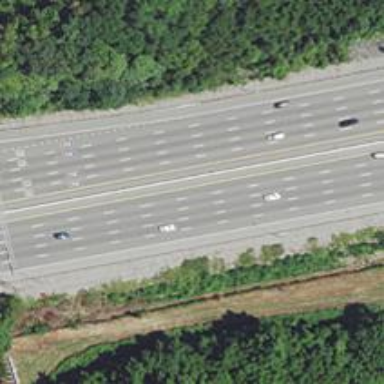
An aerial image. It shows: Asphalt motorway.